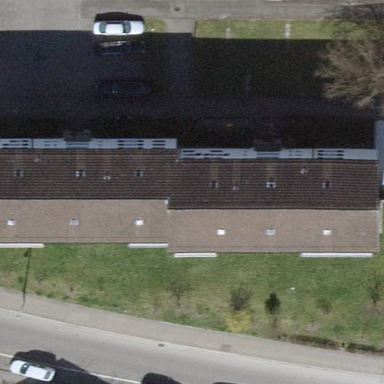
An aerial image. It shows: Gabled roof building with tile roofing. It consists of apartments.